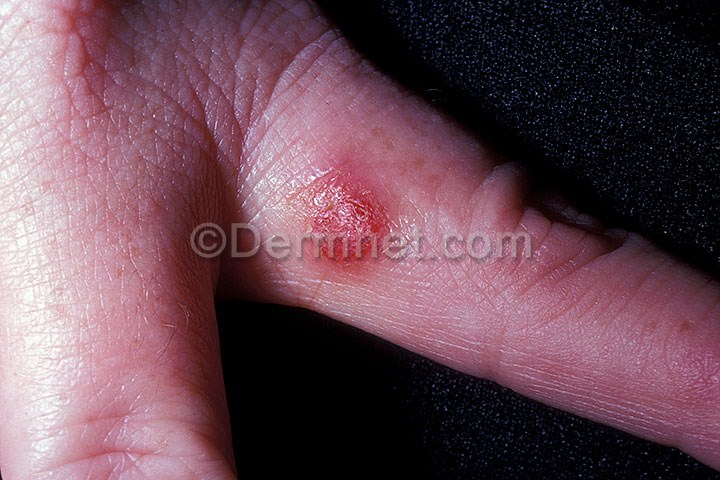
Disease: Warts Molluscum and other Viral Infections